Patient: sex F, age 36
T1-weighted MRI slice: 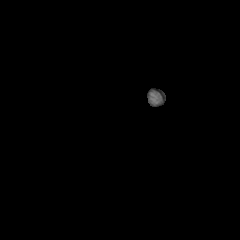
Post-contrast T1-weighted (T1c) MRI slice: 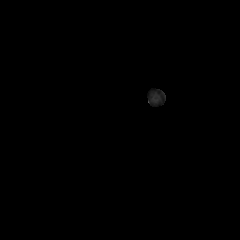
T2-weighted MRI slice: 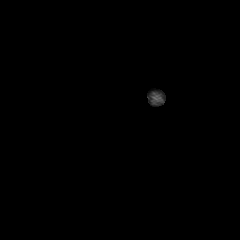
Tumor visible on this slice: no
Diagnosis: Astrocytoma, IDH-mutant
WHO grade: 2